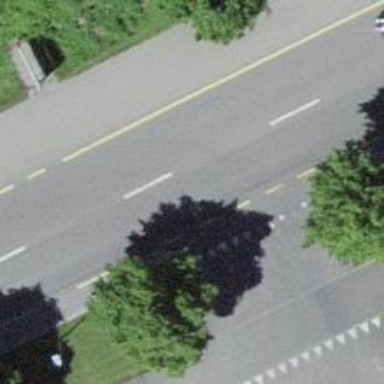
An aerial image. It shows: Asphalt driveway designated as service road.